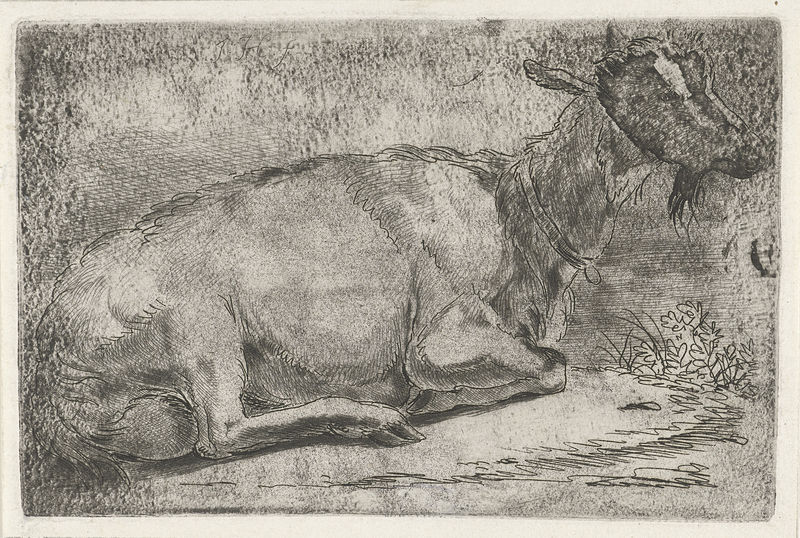
Titel: Liggende geit
Künstler: Jabes Heenck
Standort: Amsterdam
Institution: Rijksmuseum
Schlagwörter: painting, print, ear, water, grass, drawing, line, beard, ears, animal, legs, lines, gras, lying, resting, goat, paint, eat, eating, body, leg, contour, gress, tired animal